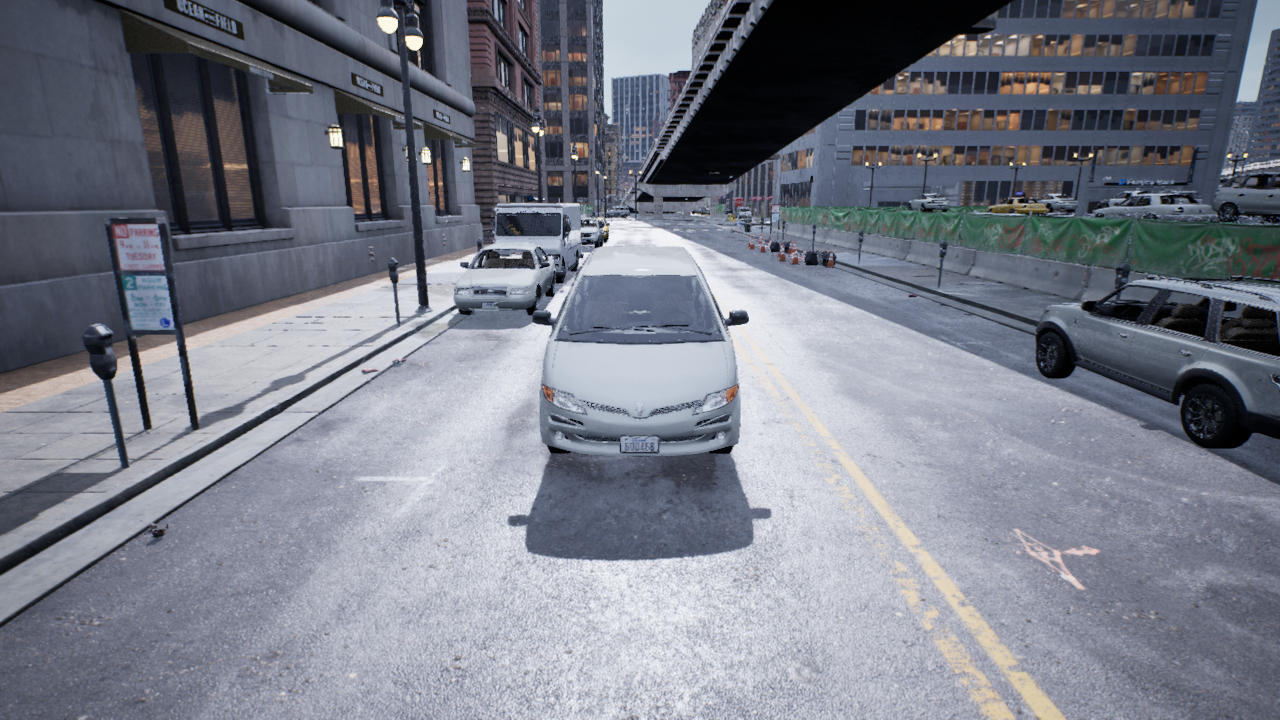
Venue: downtown
Lighting: overcast
Vehicle rig: minivan